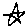
Label: star